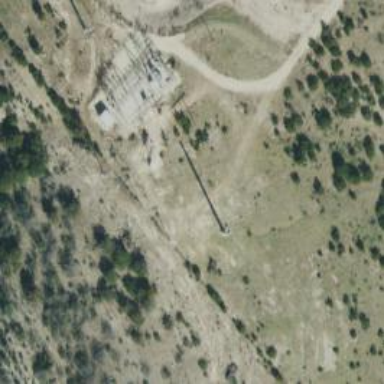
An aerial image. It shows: Power tower.